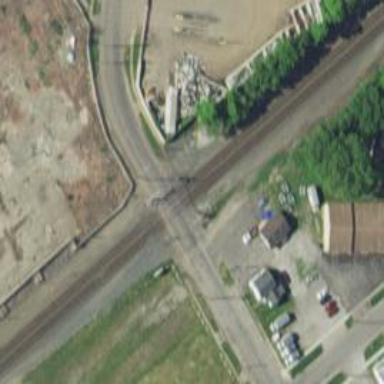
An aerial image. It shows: Railway crossing with lights.